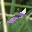
Label: 1